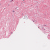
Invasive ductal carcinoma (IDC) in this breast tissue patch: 0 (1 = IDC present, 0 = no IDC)